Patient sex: M
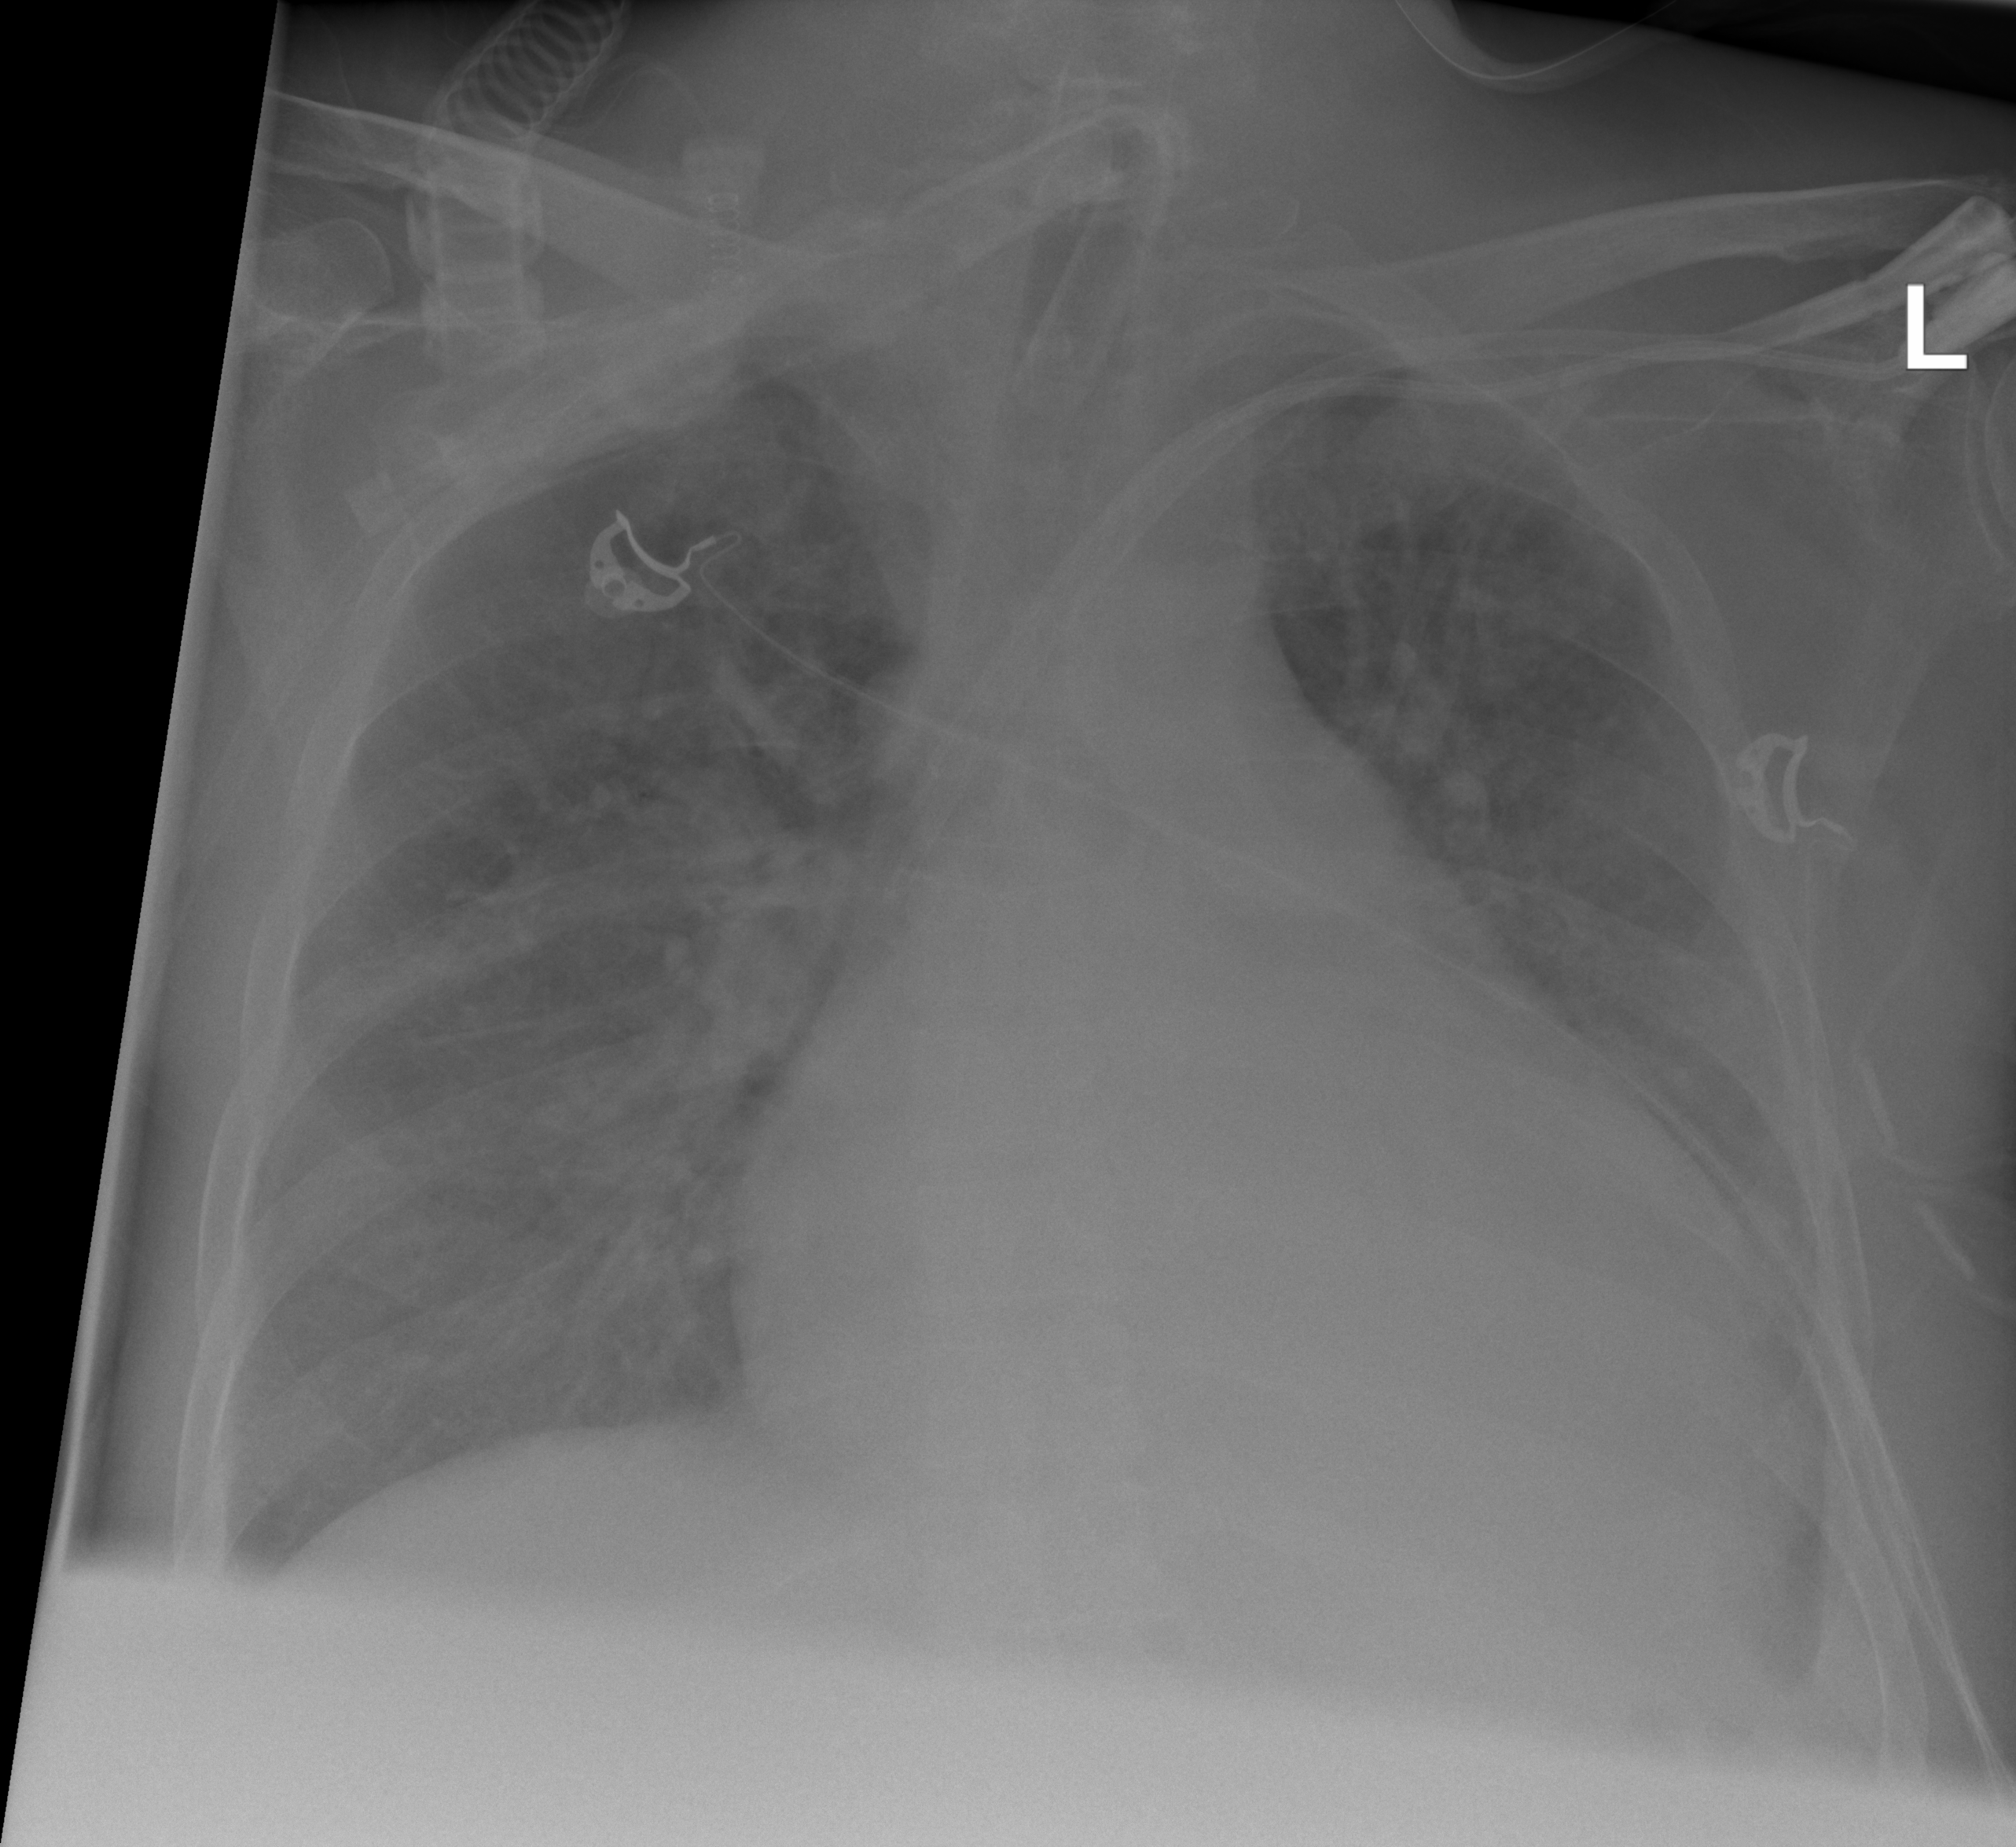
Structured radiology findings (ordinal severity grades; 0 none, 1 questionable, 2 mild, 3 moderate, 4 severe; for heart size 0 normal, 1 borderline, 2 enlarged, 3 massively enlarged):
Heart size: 3
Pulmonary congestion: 2
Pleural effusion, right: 0
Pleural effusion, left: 2
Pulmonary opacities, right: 0
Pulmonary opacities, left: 2
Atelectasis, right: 0
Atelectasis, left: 2